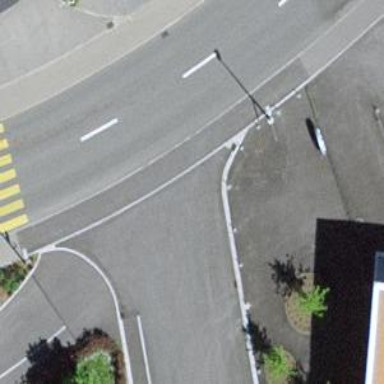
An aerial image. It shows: Asphalt service road.